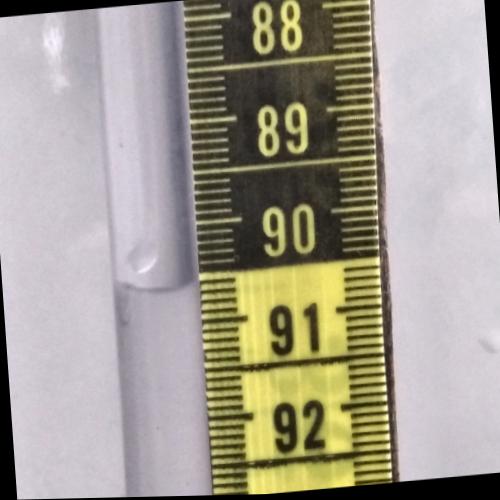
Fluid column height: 90.6 cm